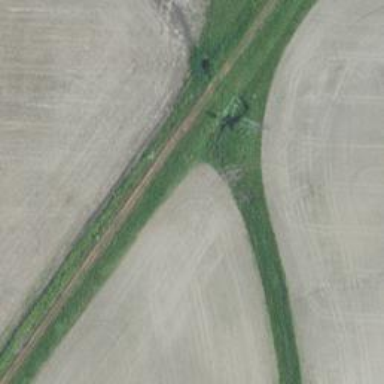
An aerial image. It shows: Abandoned railway.